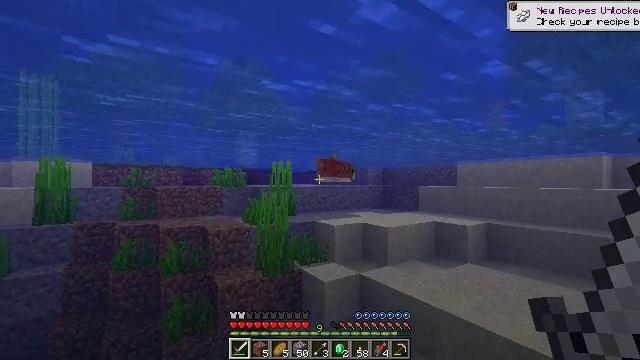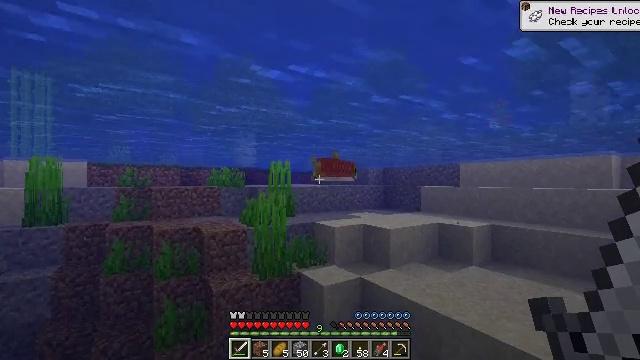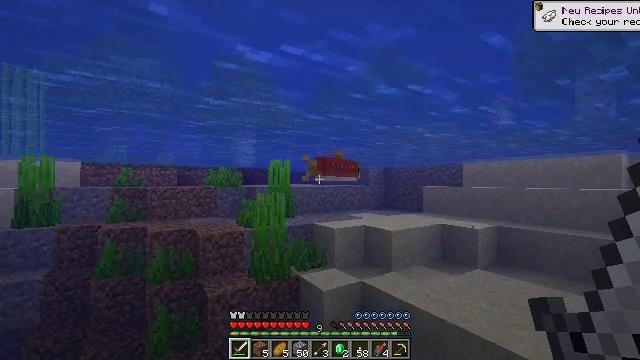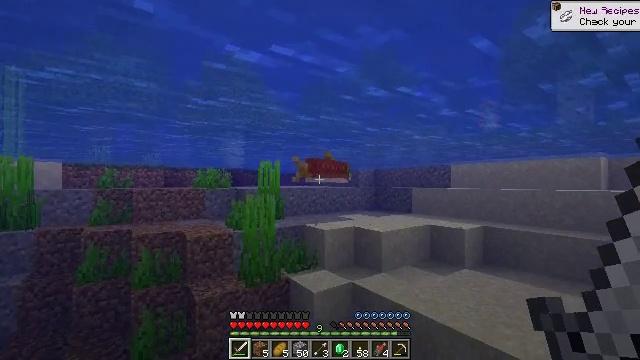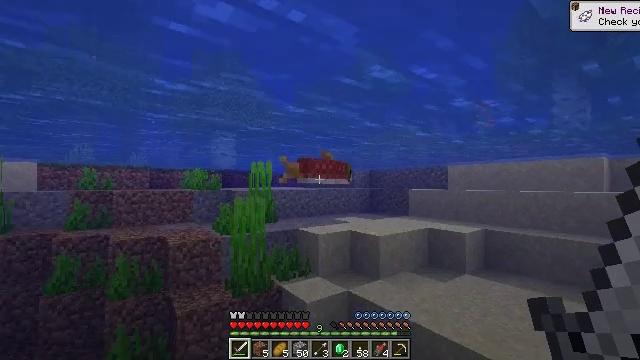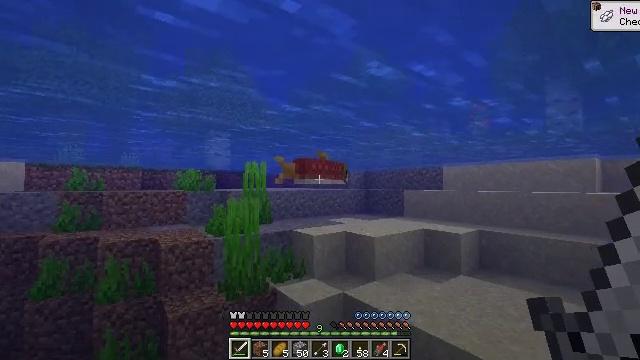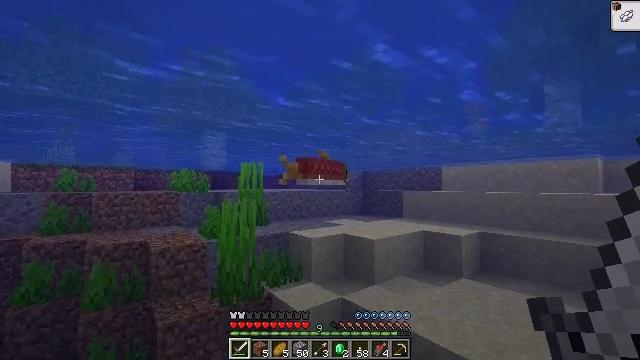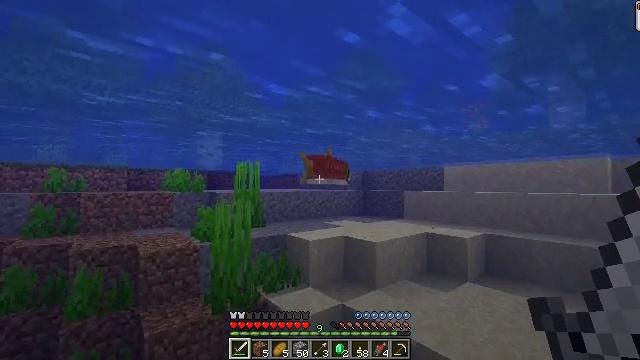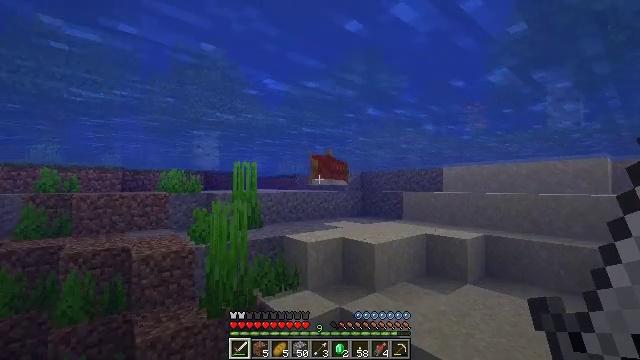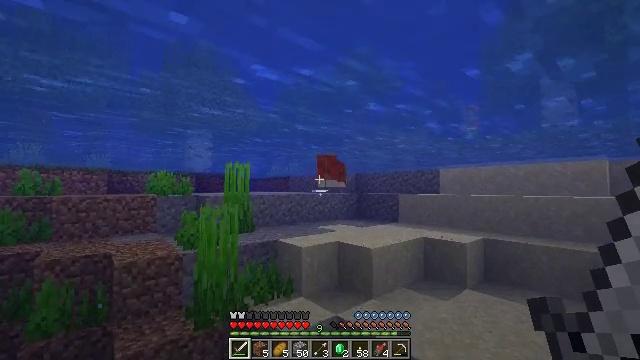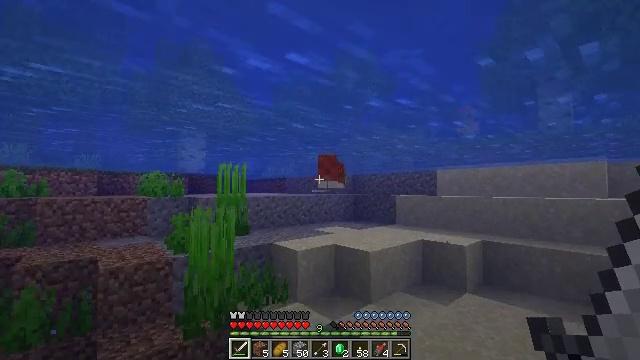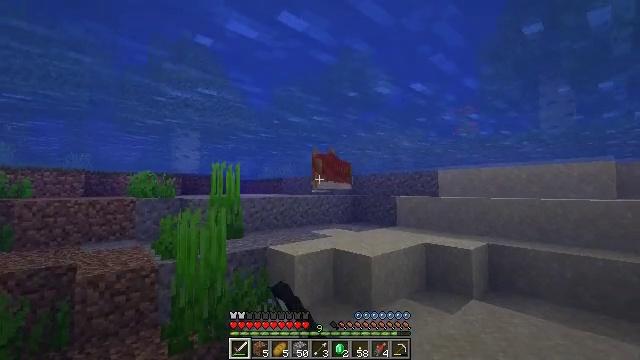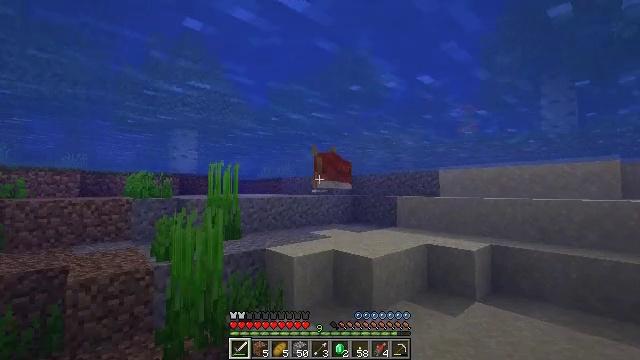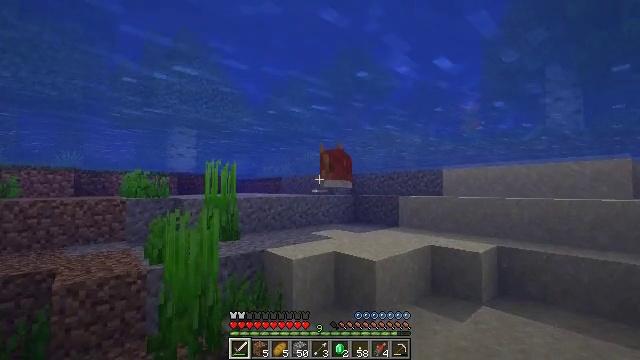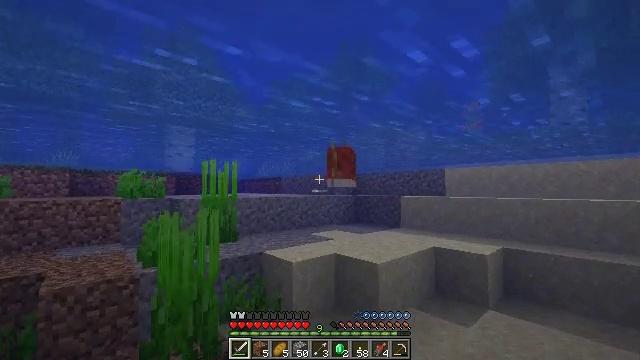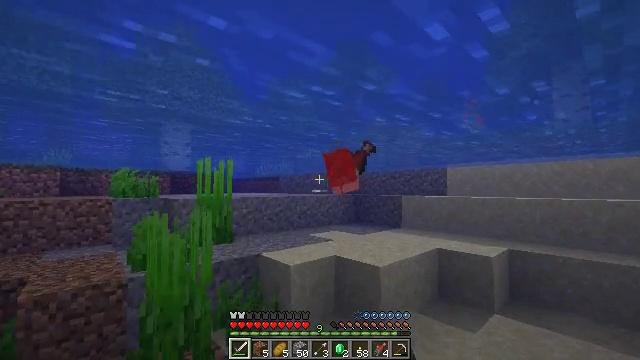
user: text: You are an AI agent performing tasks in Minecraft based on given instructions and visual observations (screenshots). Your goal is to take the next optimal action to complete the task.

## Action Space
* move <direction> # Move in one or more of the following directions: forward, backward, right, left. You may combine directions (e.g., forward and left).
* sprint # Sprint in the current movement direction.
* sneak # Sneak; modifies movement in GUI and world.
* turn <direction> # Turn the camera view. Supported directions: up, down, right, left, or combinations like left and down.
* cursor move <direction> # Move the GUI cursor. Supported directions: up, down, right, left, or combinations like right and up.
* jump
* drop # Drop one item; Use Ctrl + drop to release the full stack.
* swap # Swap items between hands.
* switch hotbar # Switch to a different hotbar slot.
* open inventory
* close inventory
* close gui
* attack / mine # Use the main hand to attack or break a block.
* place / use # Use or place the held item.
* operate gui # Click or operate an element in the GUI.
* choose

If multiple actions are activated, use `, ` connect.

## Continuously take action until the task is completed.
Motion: motion action
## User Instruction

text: Kill the salmon.
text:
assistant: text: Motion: move forward
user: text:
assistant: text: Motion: move forward
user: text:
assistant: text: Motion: move forward, turn right
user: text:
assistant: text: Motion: move forward, turn right
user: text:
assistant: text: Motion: move forward, turn right
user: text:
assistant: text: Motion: move forward
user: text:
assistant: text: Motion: move forward
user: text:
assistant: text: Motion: move forward
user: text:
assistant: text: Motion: move forward, turn right
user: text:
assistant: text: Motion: move forward, attack / mine
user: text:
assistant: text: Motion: move forward, attack / mine
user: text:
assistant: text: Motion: move forward, attack / mine
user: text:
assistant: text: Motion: move forward
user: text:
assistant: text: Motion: move forward
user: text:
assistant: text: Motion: move forward
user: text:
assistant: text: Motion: move forward
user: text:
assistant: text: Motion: move forward
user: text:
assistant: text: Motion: move forward
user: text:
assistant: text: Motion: move forward, turn right
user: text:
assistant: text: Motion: move forward, turn right
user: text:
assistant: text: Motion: move forward, turn right
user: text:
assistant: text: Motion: move forward, turn right
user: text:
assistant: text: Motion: move forward
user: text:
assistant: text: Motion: move forward, jump
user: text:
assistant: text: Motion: move forward, jump
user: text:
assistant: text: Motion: move forward, jump
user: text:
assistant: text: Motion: move forward, jump
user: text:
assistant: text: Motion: move forward, jump
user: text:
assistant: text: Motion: move forward
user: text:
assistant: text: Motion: move forward